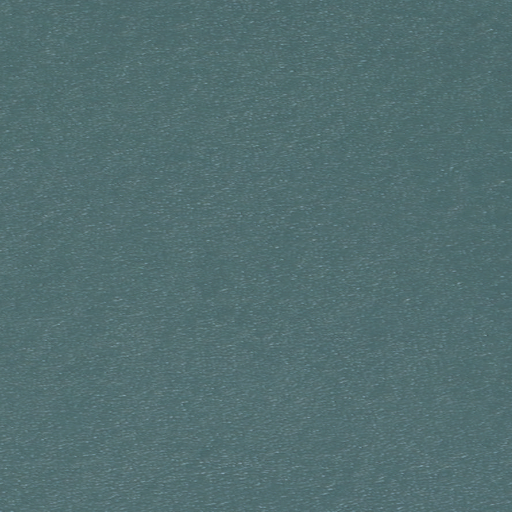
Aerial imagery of island in Alaska named Arctic Island containing only unknown